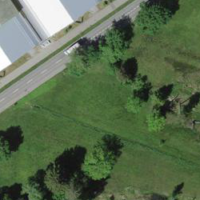
EUNIS habitat code: 16
Species observed at this site:
Prunus padus